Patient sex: M
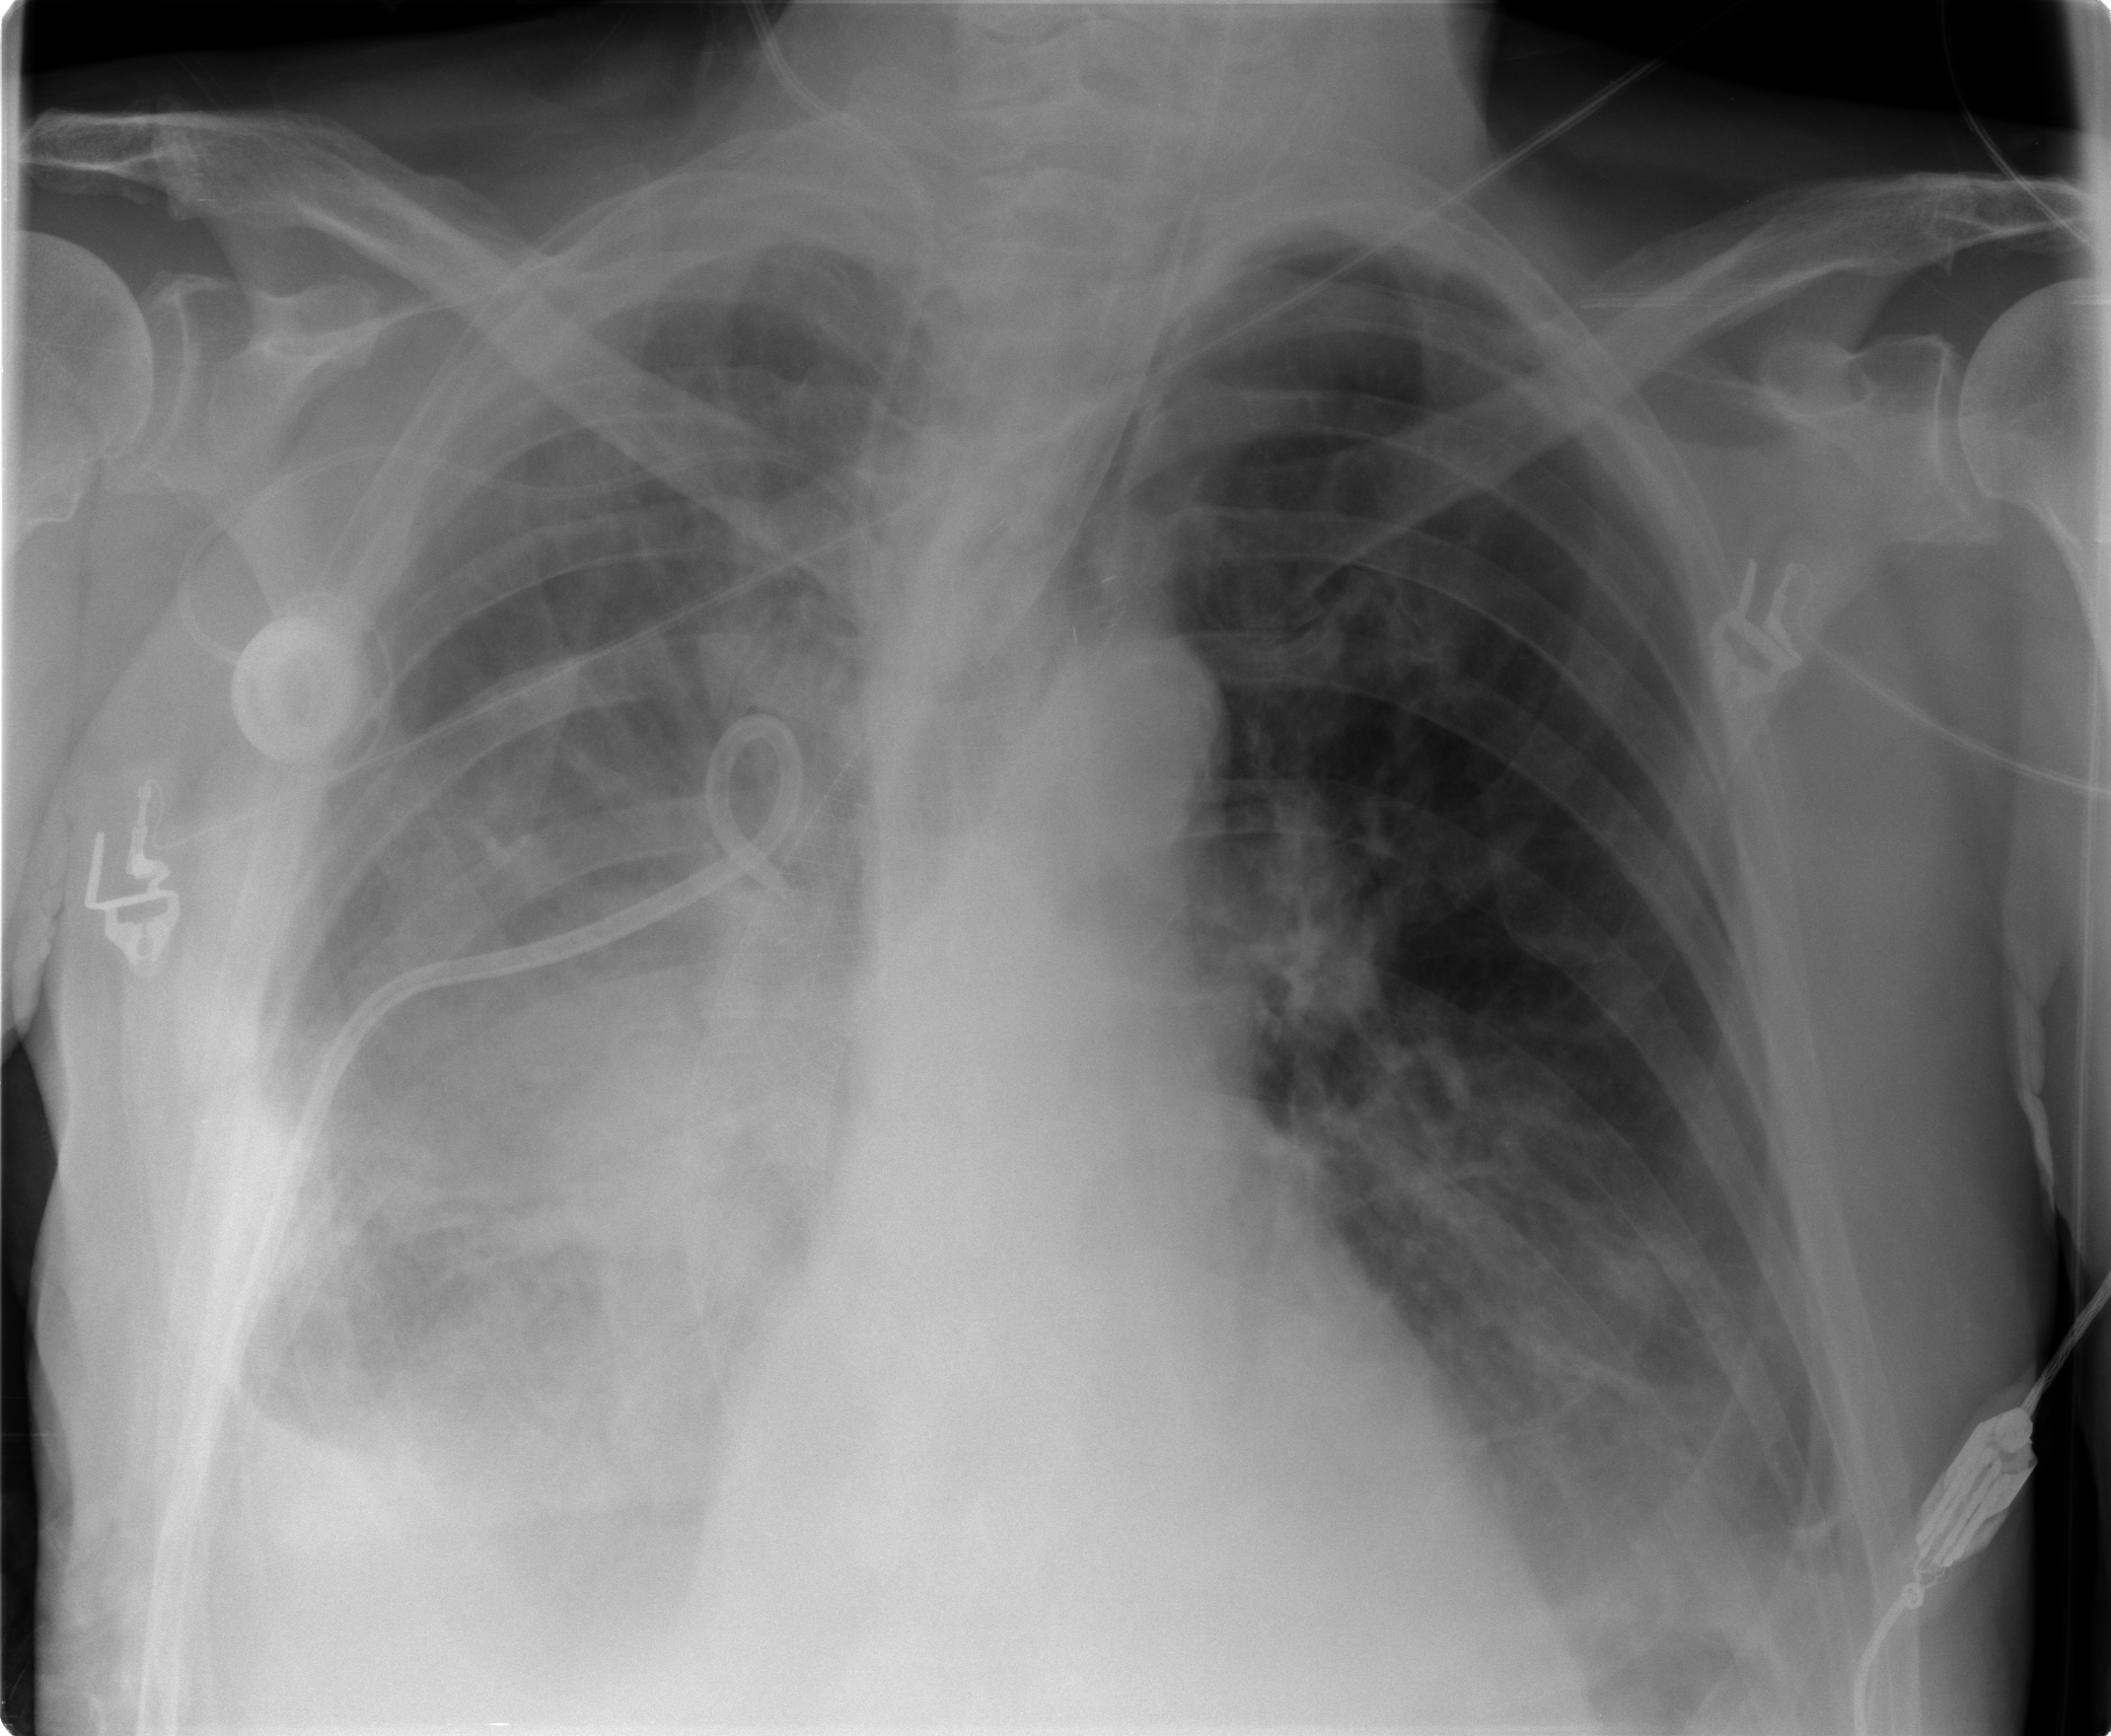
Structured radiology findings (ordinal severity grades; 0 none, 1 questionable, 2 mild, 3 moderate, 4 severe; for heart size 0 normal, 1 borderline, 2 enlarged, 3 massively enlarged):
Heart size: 0
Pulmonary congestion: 0
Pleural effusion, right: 3
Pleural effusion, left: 0
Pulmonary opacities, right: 2
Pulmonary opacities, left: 0
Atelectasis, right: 3
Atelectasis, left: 0